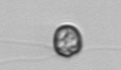
Label: flagellate_morphotype1